Question: I am trying to paint the rows of my tablelayoutpanel object. I added a handler for the cellpaint event but I can't even get the debugger to catch this event. Is there something else that I need to configure on the tablelayoutpanel so that I can custom paint my cells?
I have tried a forced call to invalidate on usercontrol load but that didn't help.
Here's my code:
'''
Private Sub TableLayoutPanel3_CellPaint(sender As Object, e As TableLayoutCellPaintEventArgs) Handles TableLayoutPanel3.CellPaint
Select Case e.Row
Case 1
e.Graphics.FillRectangle(Brushes.Orange, e.CellBounds)
Case 2
e.Graphics.FillRectangle(Brushes.Green, e.CellBounds)
Case 3
e.Graphics.FillRectangle(Brushes.Yellow, e.CellBounds)
End Select
End Sub
'''
I used <URL> as a reference.
Edit: The objects within my tablelayoutpanel cells were not set to autosize. When I enabled autosize I found the cellpaint event would raise and my object visually displayed as I had expected. I suppose this behavior is by design.

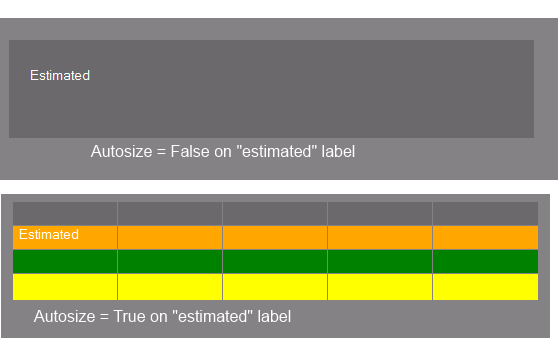
Answer: In order to load the UserControl on runtime, I will create a button to trigger this. I could do it on Form_Load but for this example, I'll make it on the Button_Click.
I have the following files:
- -
---
## Form1.vb
In my 'Form1.vb' I have a TableLayoutPanel (used for resizing the controls). In the first row of my TableLayoutPanel I have a button which notifies the user to "Load User Control". The second row is a place holder for my UserControl.

The following code simply adds in the UserControl1 that I created into my TableLayoutPanel
'''
Public Class Form1
Private Sub Button1_Click(sender As System.Object, e As System.EventArgs) Handles Button1.Click
Dim ucColors As New UserControl1 'Create a new instance of the UserControl
ucColors.Dock = DockStyle.Fill 'Make it dock to it's parent container (this tablelayoutpanel)
TableLayoutPanel1.Controls.Add(ucColors, 0, 1) 'Add the control to the tablelayoutpanel
End Sub
End Class
'''
---
## UserControl1.vb
This is my UserControl1.vb. I created a TableLayoutPanel in this UserControl and docked it (fill). This makes the TableLayoutPanel resize to the size of the UserControl. I created three rows because you had three rows in your example.

This is the only code I need to paint the UserControl>TableLayoutPanels>Rows.
'''
Public Class UserControl1
Private Sub TableLayoutPanel1_CellPaint(sender As Object, e As TableLayoutCellPaintEventArgs) Handles TableLayoutPanel1.CellPaint
Select Case e.Row
Case 0 'Row 1
e.Graphics.FillRectangle(Brushes.Orange, e.CellBounds)
Case 1 'Row 2
e.Graphics.FillRectangle(Brushes.Green, e.CellBounds)
Case 2 'Row 3
e.Graphics.FillRectangle(Brushes.Yellow, e.CellBounds)
End Select
End Sub
End Class
'''
---
## RunTime
When I execute my program, the Form1 pops up:

And then when I press the Load button, this occurs:

---
So, when I clicked on my button, a new instance of the user control was created which made it execute the Cell_Paint in the UserControl.
Hopefully this clears things up!